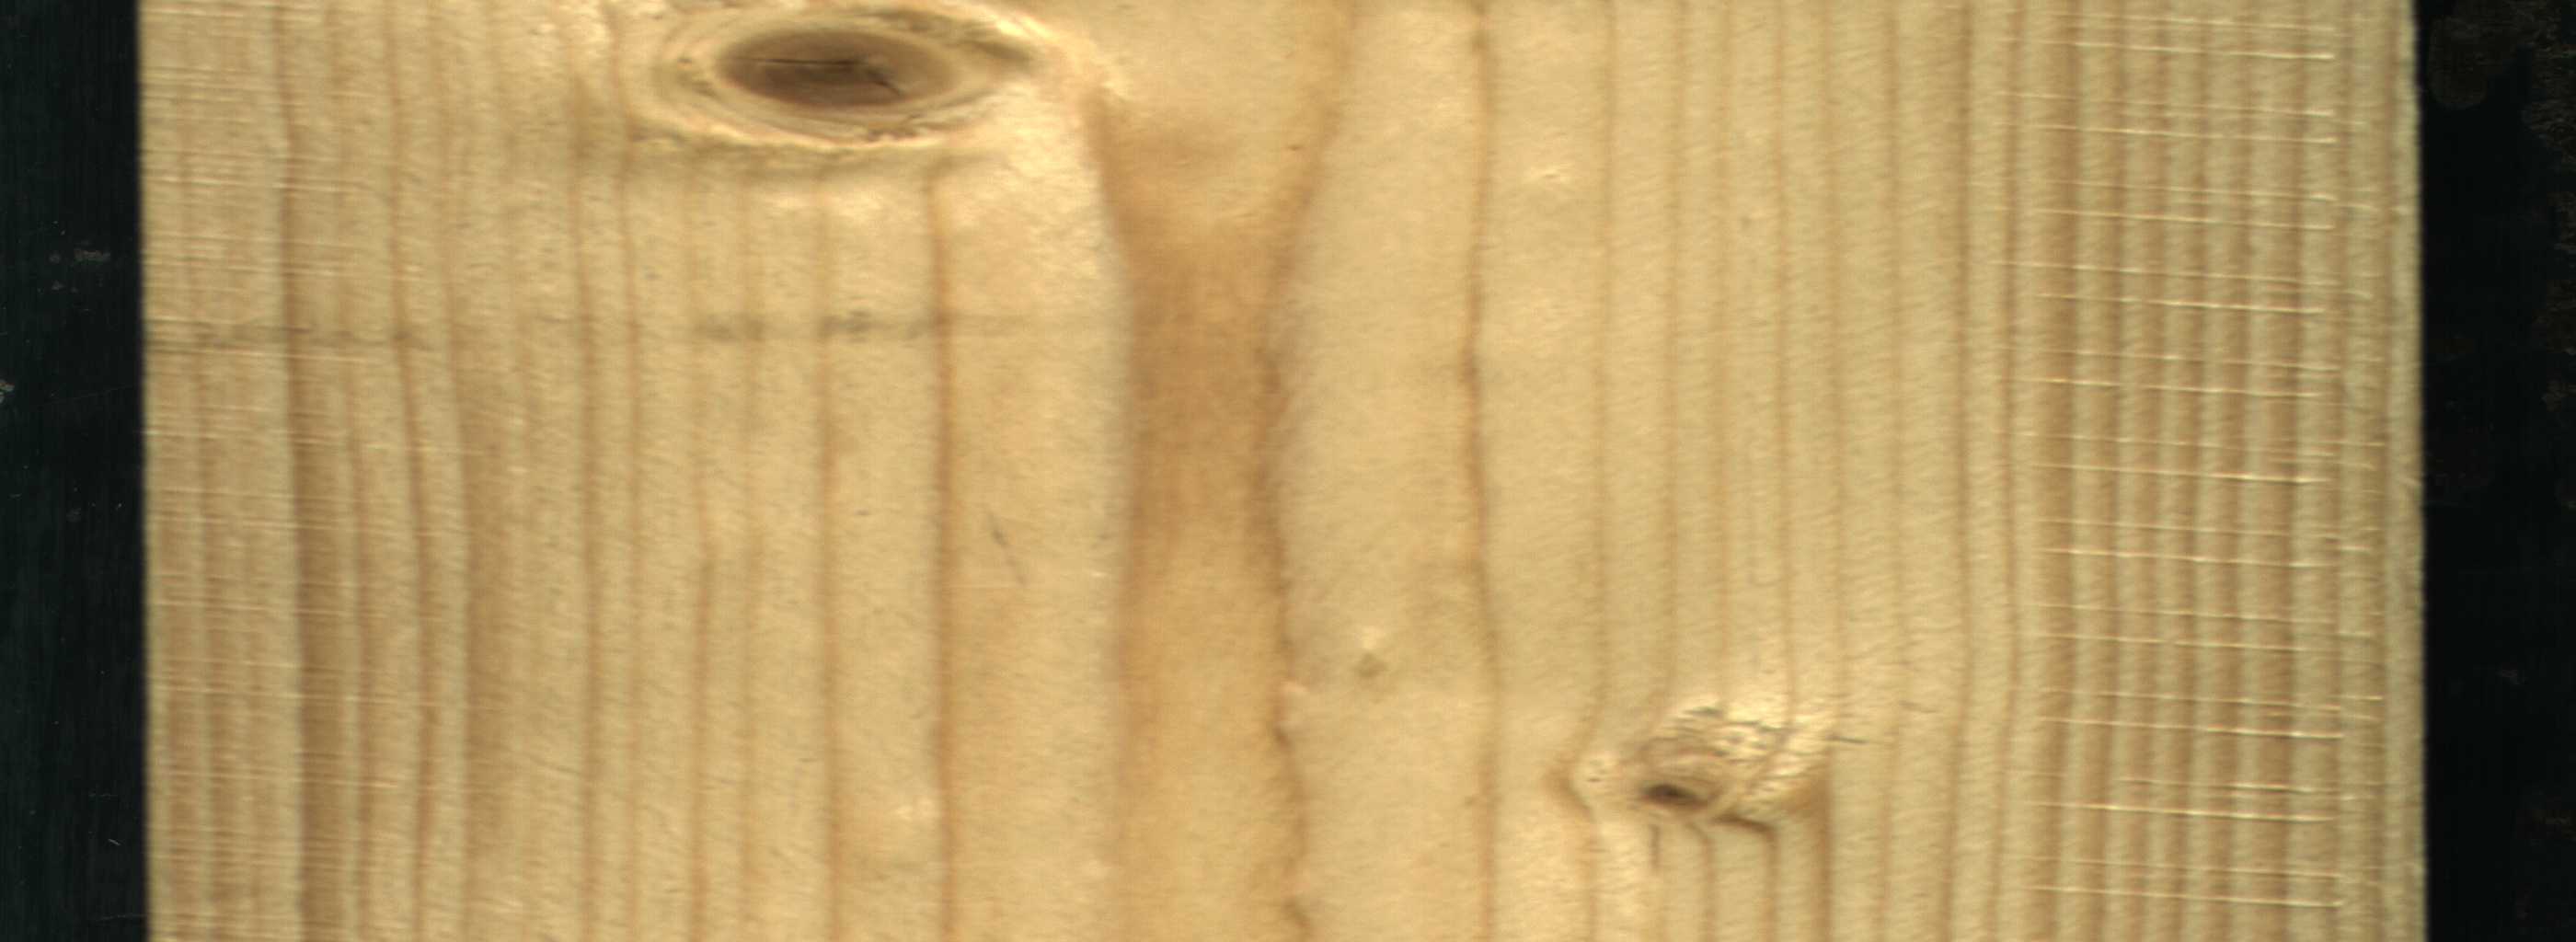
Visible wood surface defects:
Live_Knot
Live_Knot